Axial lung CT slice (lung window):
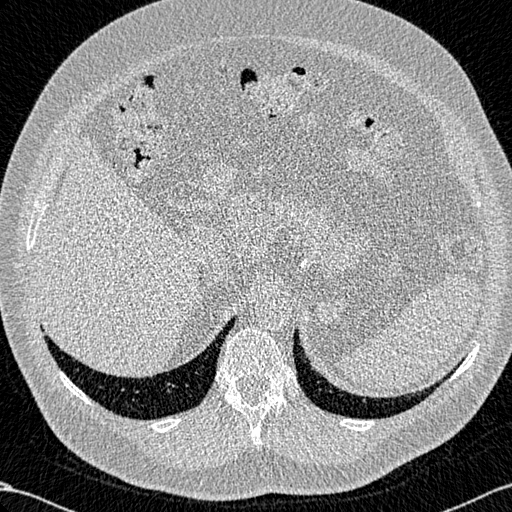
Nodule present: no